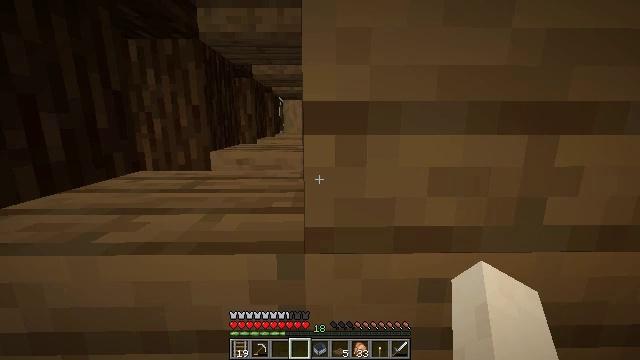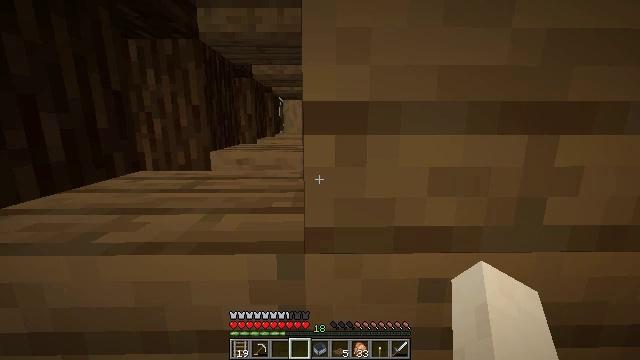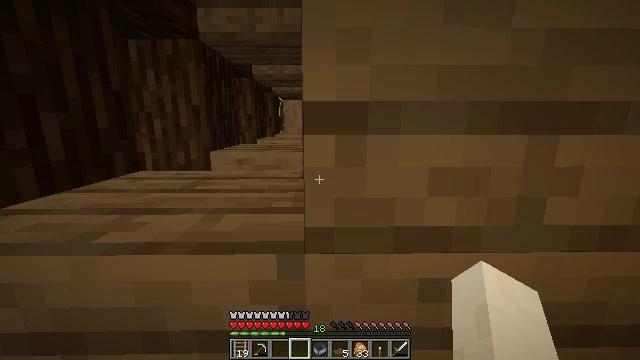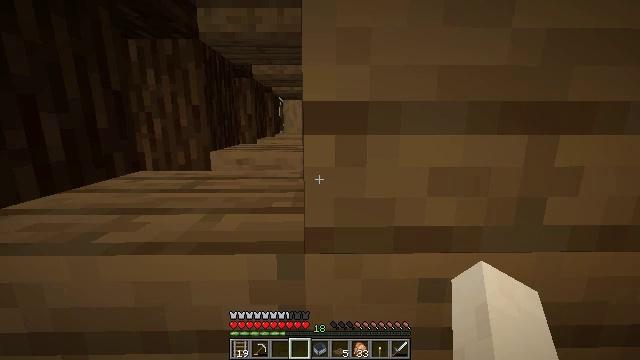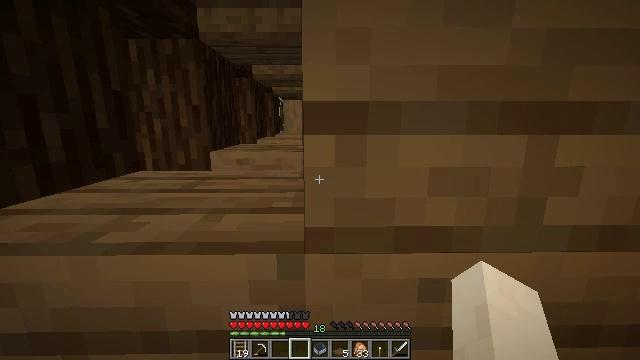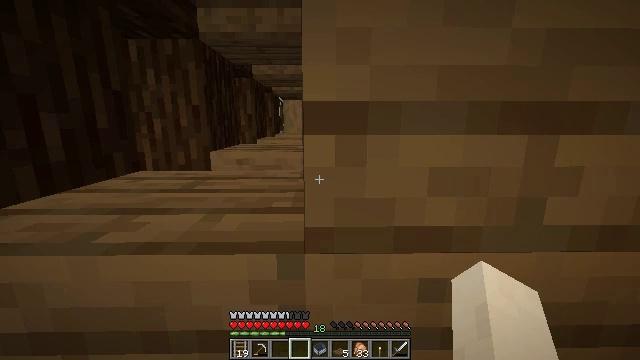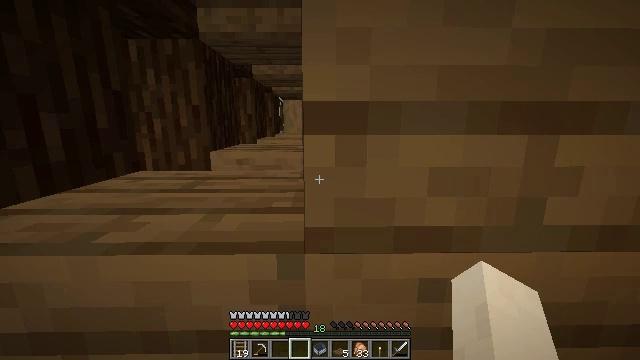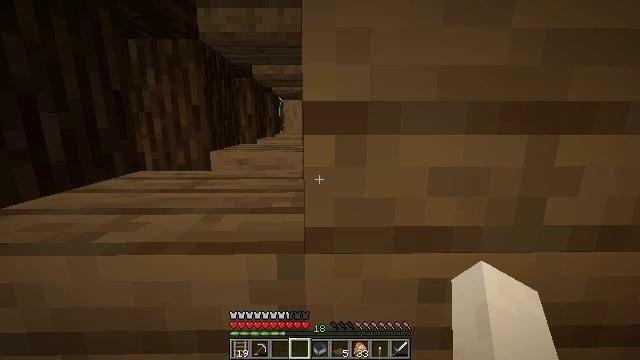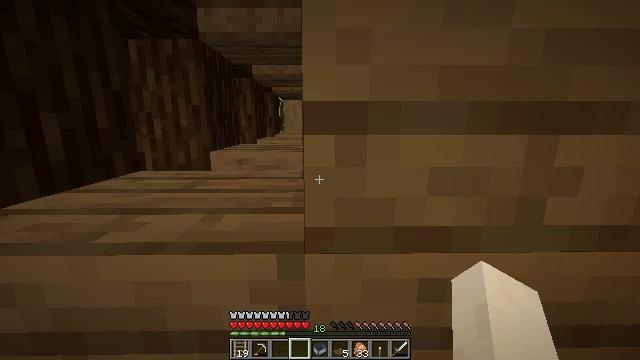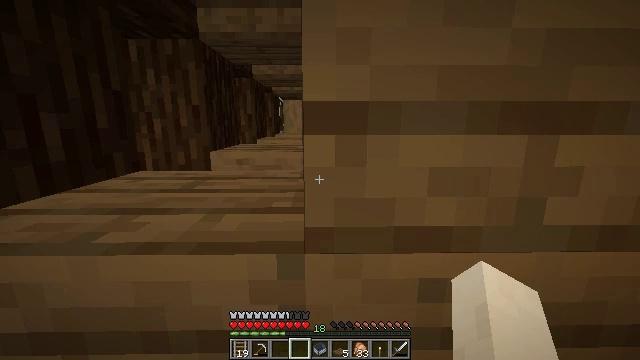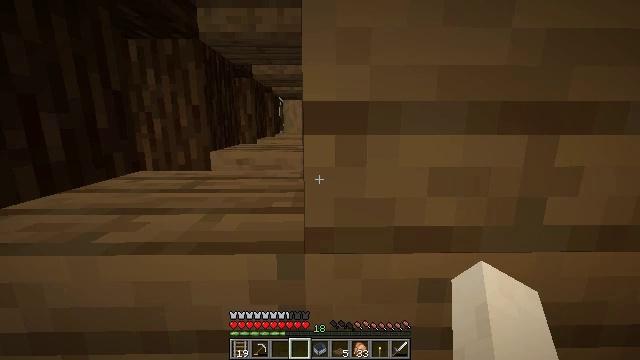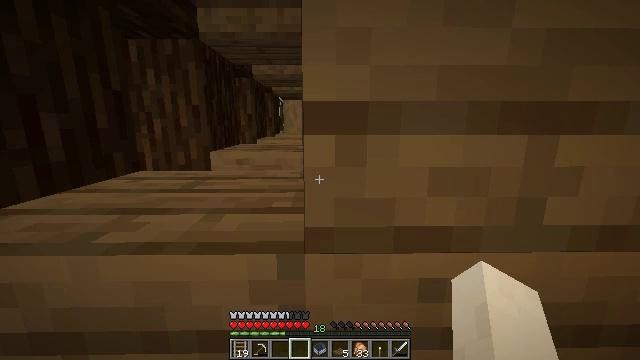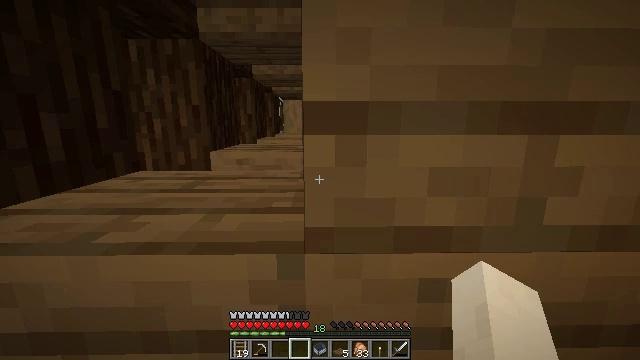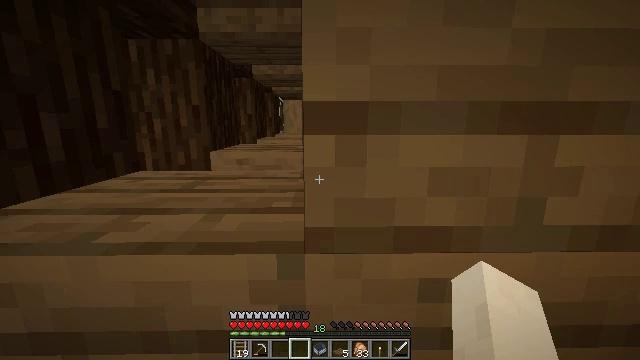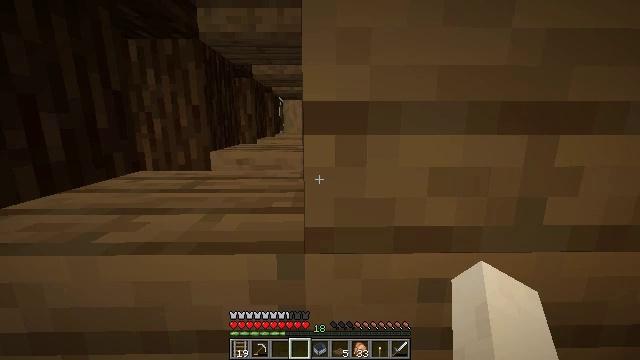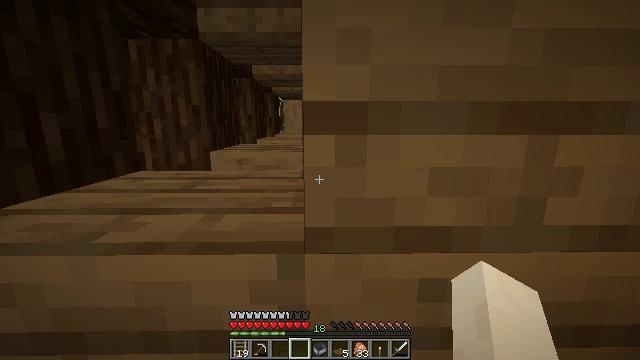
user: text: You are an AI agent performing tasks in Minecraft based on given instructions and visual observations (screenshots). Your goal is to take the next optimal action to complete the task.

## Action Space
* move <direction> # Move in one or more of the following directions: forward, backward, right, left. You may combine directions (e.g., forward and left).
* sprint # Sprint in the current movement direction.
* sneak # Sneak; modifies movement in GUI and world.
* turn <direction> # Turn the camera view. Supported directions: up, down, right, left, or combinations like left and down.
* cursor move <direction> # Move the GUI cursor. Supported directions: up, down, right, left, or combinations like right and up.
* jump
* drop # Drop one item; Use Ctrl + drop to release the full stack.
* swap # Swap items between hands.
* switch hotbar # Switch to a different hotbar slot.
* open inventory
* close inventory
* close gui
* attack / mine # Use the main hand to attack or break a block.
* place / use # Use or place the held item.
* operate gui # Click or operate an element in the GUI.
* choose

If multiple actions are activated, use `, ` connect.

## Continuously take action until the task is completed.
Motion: motion action
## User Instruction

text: Break the stripped spruce log.
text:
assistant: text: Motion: no_op
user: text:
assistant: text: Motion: no_op
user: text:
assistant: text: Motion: no_op
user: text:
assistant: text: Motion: no_op
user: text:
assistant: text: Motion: no_op
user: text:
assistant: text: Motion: no_op
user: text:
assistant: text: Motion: no_op
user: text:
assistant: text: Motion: no_op
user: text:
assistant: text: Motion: no_op
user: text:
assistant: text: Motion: no_op
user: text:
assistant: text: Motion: no_op
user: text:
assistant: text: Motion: no_op
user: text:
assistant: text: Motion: no_op
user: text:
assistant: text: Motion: no_op
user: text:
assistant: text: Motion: no_op
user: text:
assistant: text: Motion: no_op
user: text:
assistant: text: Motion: no_op
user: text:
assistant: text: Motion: no_op
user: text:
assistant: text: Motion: no_op
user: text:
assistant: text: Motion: no_op
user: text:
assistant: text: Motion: no_op
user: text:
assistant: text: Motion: no_op
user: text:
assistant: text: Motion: no_op
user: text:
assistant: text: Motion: no_op
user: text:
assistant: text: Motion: no_op
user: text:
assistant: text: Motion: no_op
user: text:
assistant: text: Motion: no_op
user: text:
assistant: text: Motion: no_op
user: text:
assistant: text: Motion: no_op
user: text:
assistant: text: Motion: no_op